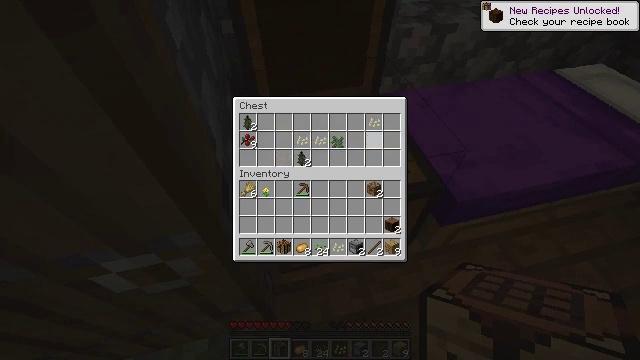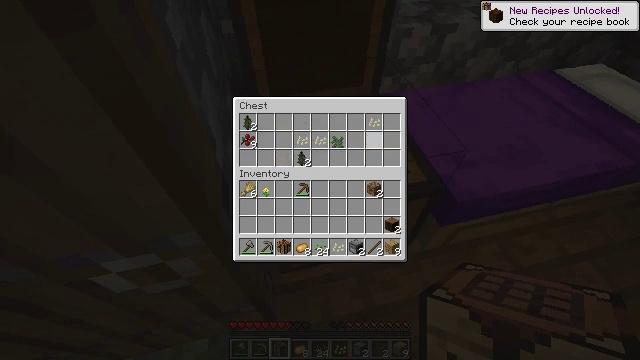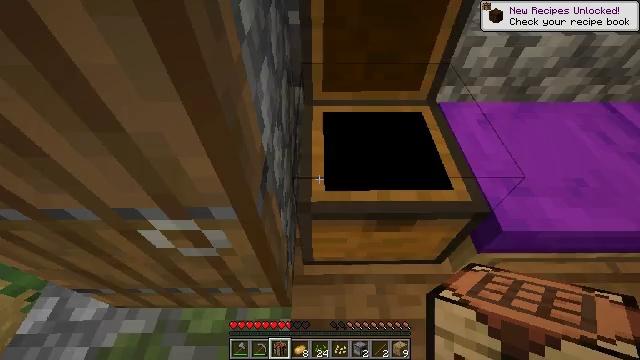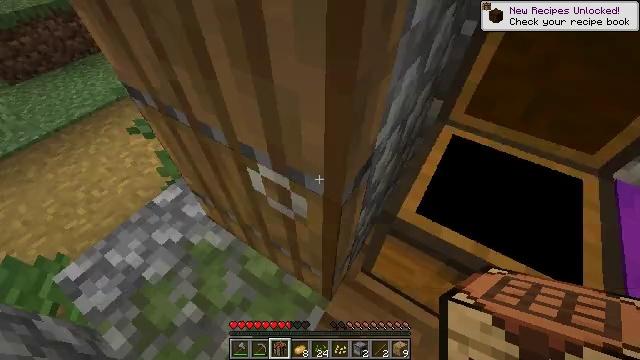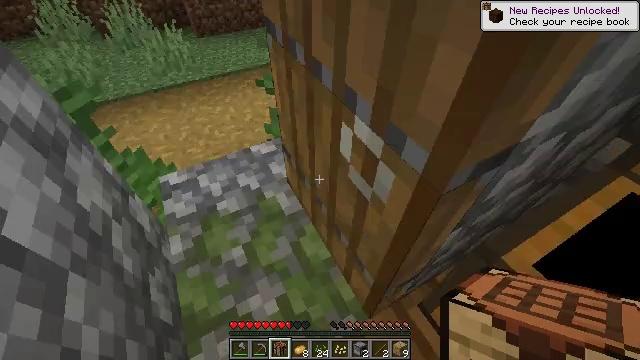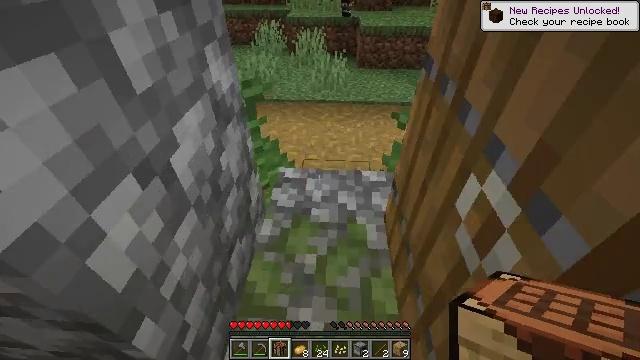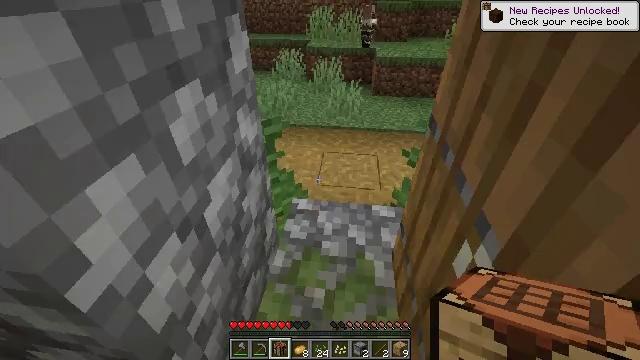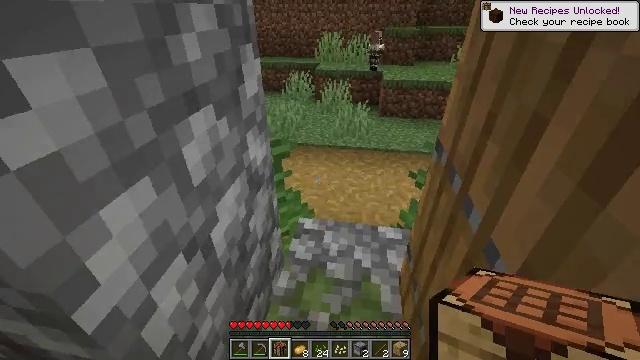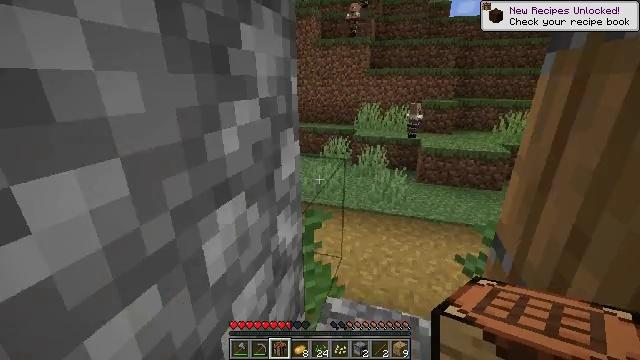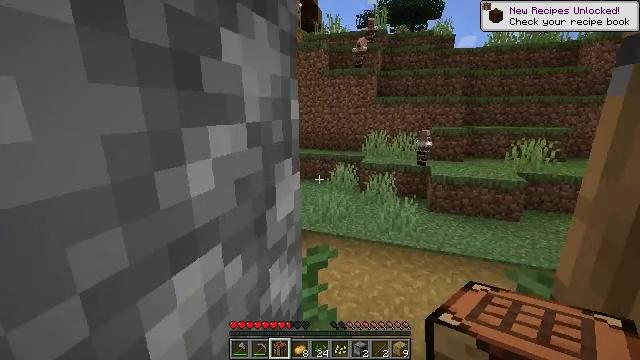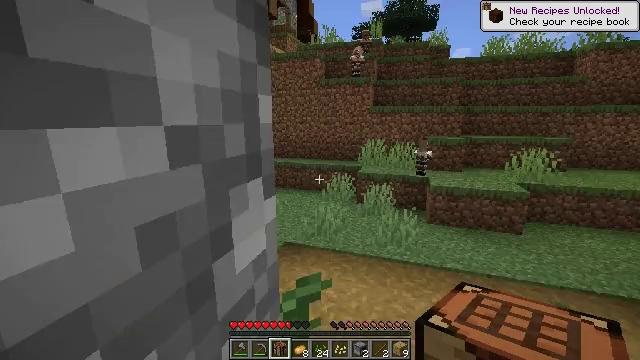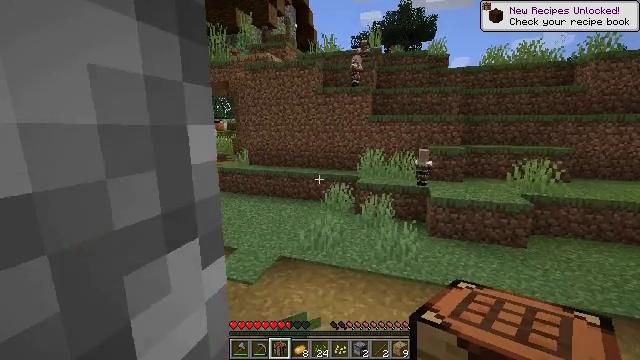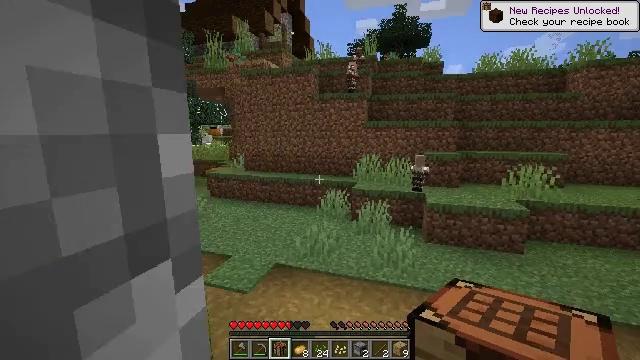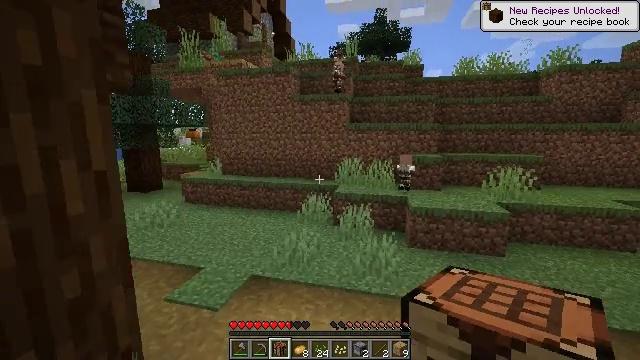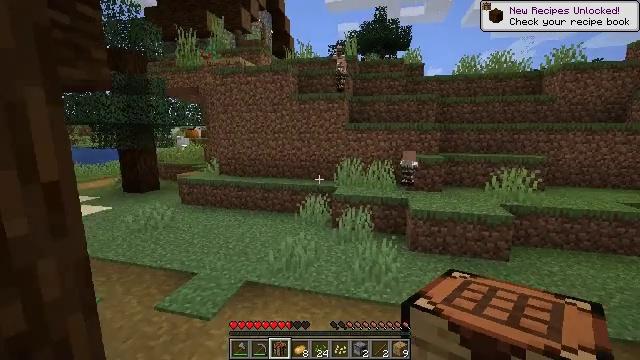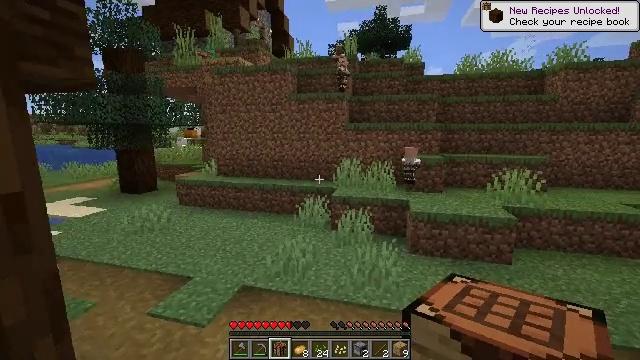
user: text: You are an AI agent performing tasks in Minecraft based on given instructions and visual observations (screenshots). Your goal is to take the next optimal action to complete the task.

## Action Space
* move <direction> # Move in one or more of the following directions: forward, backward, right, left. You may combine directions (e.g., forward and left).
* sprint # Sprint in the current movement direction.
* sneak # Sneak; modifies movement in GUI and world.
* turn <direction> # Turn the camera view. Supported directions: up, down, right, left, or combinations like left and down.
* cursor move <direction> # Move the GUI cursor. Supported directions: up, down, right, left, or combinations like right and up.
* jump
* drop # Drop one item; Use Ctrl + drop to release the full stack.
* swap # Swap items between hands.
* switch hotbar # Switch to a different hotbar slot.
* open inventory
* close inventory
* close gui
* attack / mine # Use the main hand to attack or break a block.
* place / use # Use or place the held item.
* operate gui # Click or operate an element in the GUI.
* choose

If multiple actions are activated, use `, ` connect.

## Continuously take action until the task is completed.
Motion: motion action
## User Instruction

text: Break the purple bed to move it.
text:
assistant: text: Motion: sneak
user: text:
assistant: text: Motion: sneak, cursor move left
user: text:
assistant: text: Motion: sneak, turn left, close gui
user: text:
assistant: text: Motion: turn left and up, open inventory
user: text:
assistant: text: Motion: turn left and up, open inventory
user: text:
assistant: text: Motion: turn left and up
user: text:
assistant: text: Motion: move forward, turn left and up
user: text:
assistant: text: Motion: move forward, turn left and up
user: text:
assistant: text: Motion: move forward, turn left and up
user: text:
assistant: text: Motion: move forward, turn up
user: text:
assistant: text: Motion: move forward, turn up
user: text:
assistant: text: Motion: move forward, sprint, turn up
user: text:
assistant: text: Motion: move forward, sprint, turn right
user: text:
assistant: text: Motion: move forward, sprint
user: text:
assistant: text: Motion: move forward and move right, sprint
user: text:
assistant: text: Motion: move forward and move right, sprint, turn left
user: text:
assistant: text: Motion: move forward and move right, sprint, turn left
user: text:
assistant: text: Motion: move forward and move right, sprint, turn left
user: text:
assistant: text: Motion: move forward and move right, sprint, turn left and up
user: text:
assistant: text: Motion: move forward and move right, sprint, turn left
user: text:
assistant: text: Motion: move forward and move right, sprint
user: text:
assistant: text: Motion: move forward and move right, sprint
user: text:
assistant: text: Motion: move forward and move right, sprint
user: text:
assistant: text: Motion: move forward and move right, sprint
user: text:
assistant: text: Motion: move forward and move right, sprint
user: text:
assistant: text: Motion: move forward and move right, sprint
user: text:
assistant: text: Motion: move forward and move right, sprint
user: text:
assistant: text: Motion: move forward and move right, sprint, jump
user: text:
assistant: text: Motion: move forward and move right, sprint, jump
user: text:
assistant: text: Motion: move forward and move right, sprint, jump